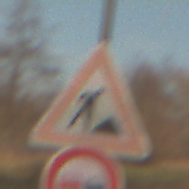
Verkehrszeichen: Arbeitsstelle
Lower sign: Ueberholverbot
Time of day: SunriseSunset
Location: Outdoor (Nature)
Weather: PartlyCloudy
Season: NotSpecified
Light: Natural